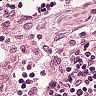
Metastatic tissue present: no